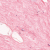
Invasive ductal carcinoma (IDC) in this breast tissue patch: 0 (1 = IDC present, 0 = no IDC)